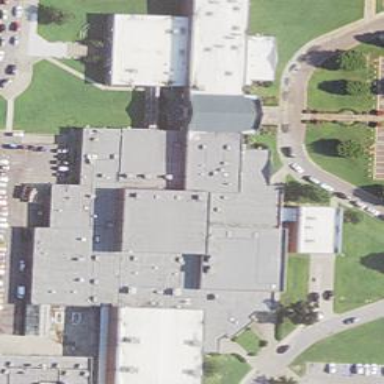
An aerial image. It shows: School building.